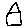
Label: house